Field crop: tomato
Growth stage: 2
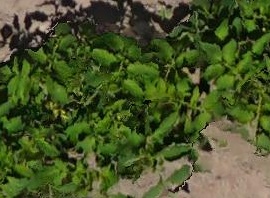
Species: tomato